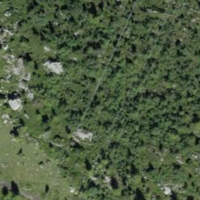
EUNIS habitat code: 23
Species observed at this site:
Aster alpinus
Dryas octopetala
Cicerbita alpina
Bartsia alpina
Gymnadenia conopsea